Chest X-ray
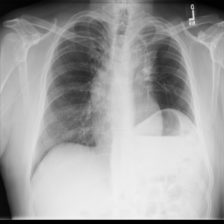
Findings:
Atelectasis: positive
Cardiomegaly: negative
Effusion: negative
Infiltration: negative
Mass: negative
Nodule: negative
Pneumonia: negative
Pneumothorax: negative
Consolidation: negative
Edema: negative
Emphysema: negative
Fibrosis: negative
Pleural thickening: negative
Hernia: negative